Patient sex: F
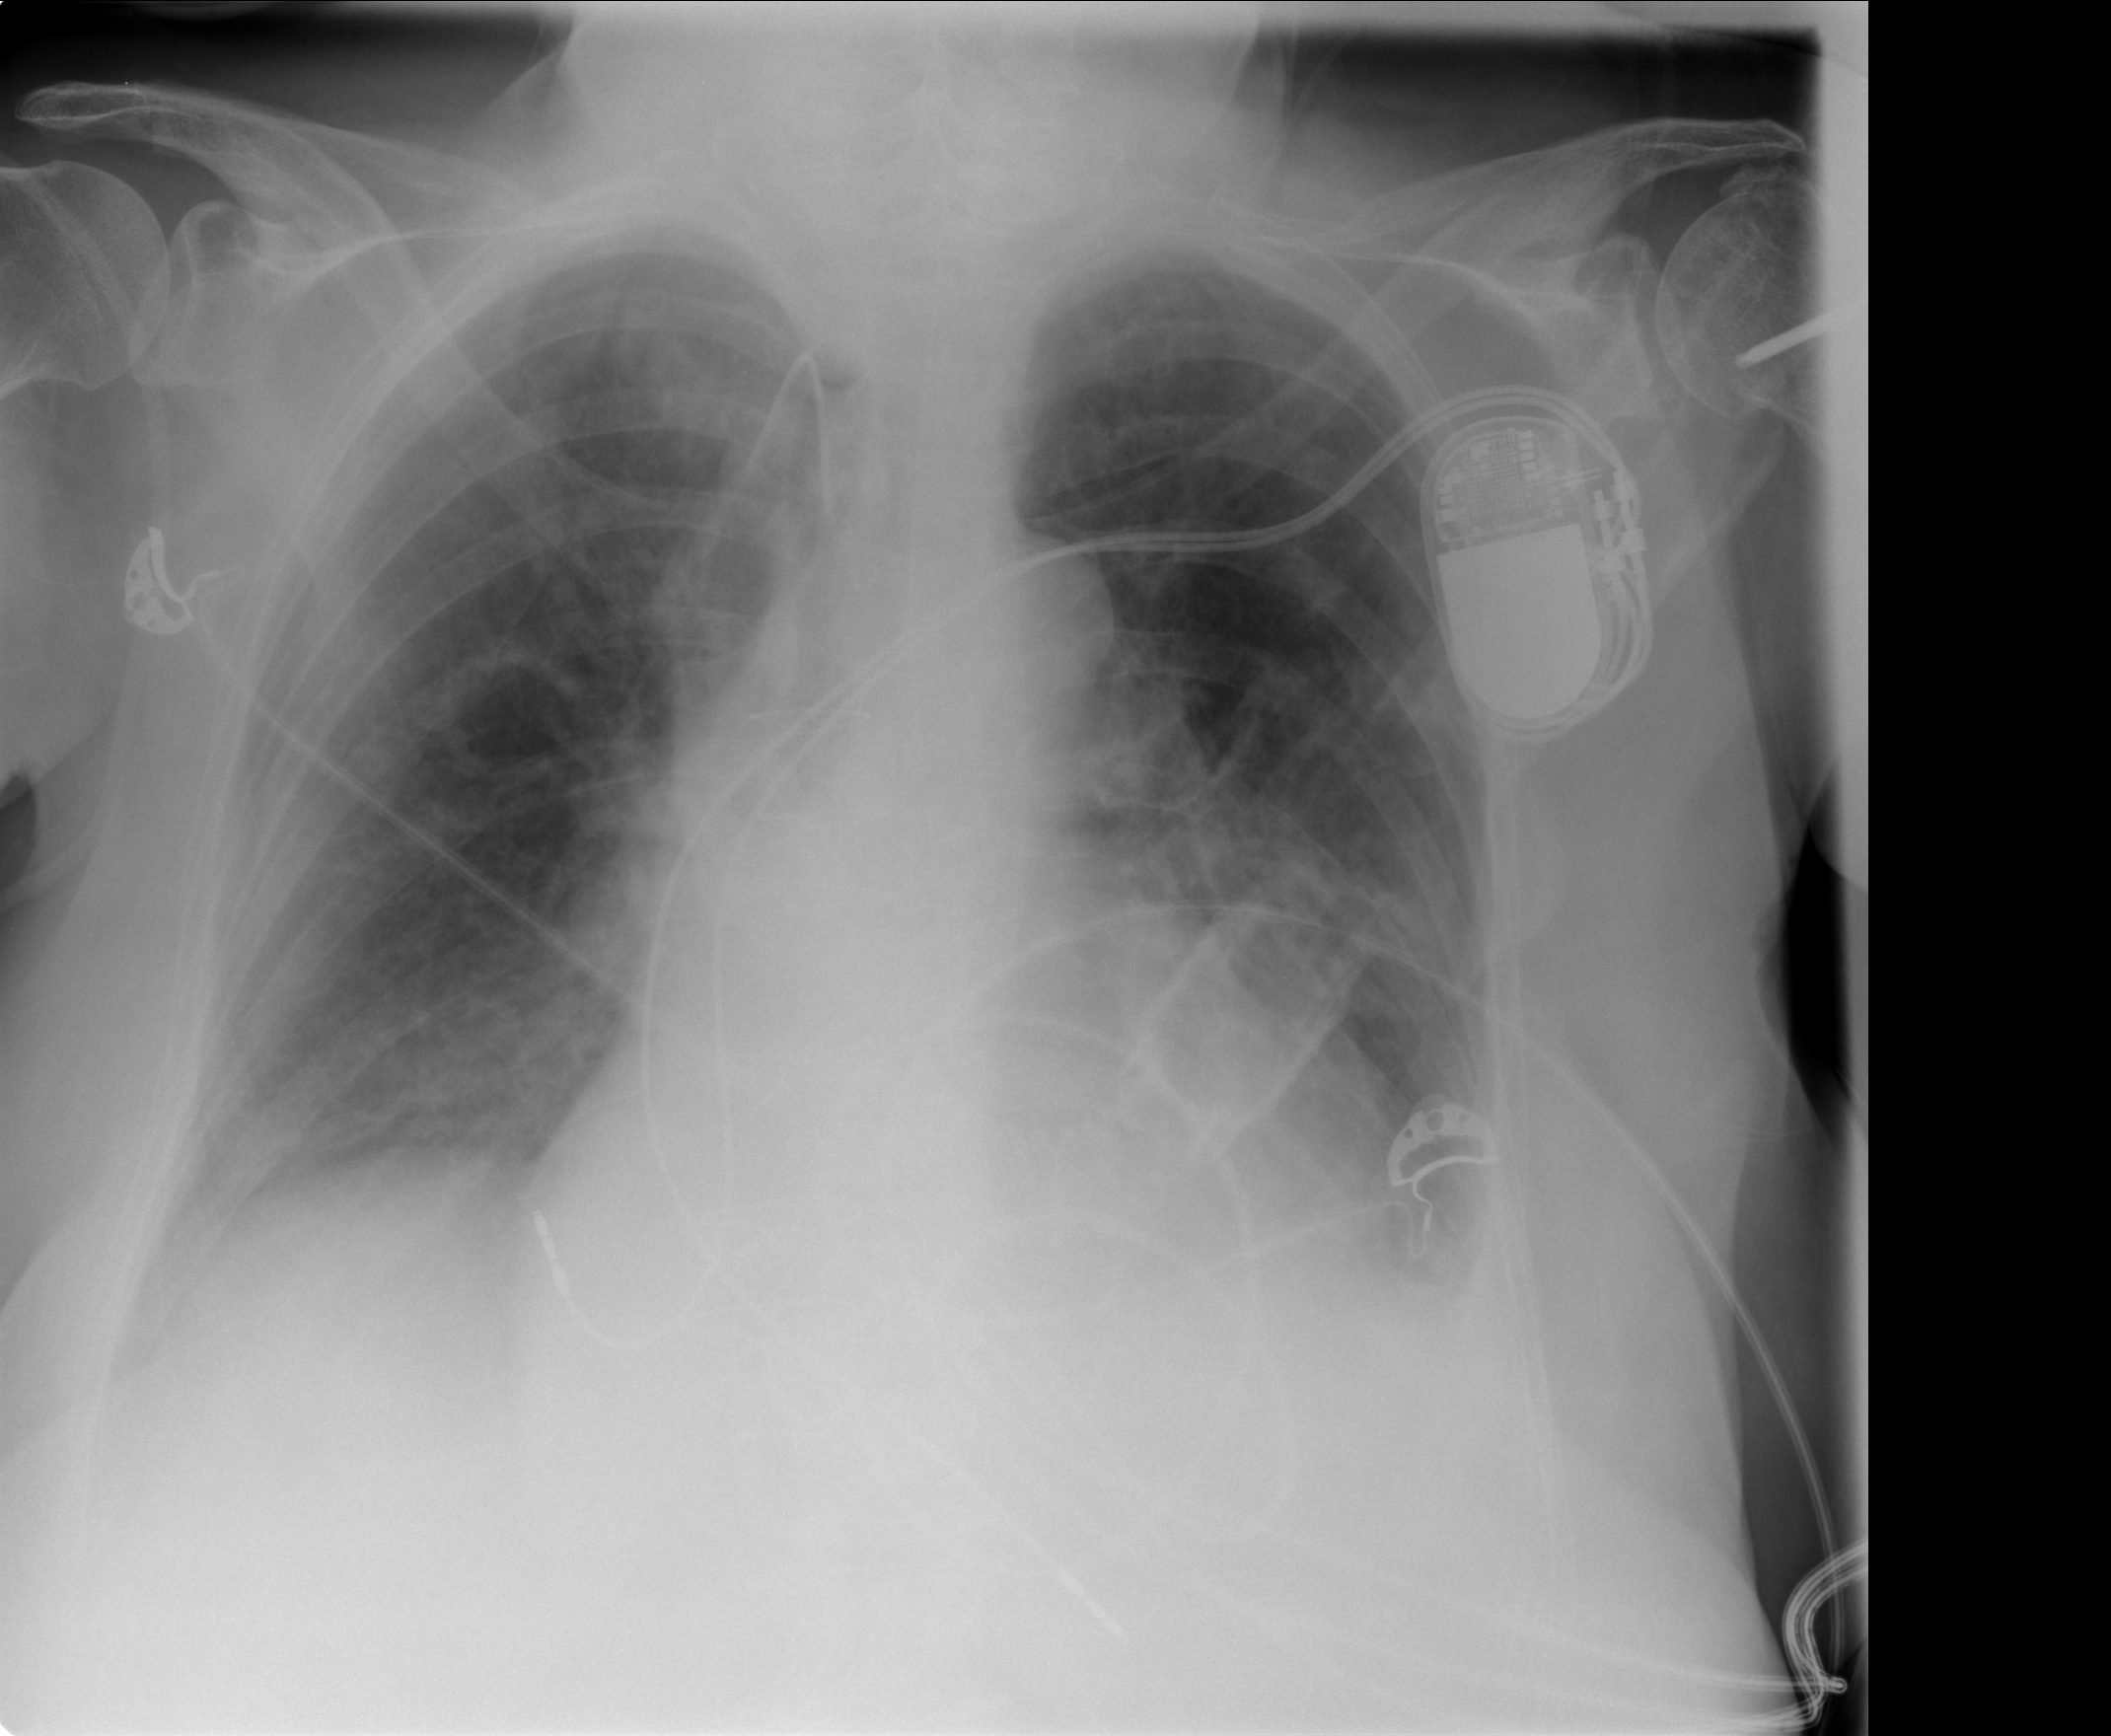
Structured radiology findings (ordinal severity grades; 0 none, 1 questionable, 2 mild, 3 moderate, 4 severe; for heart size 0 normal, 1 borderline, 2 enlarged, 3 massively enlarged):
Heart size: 2
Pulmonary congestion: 0
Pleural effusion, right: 2
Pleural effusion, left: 3
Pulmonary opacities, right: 1
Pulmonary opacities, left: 2
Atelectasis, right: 3
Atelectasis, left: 2